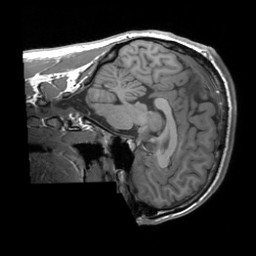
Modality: T1w
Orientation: sagittal
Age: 25
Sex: male
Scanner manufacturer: siemens
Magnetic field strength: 3 T
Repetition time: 1.9 s
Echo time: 0.00252 s